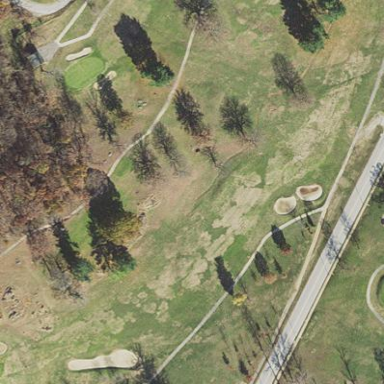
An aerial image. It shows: Golf fairway surrounded by grass.